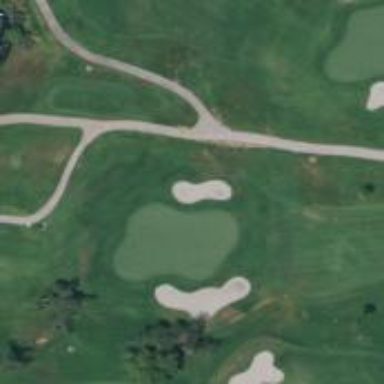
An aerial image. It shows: Golf hole.